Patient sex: M
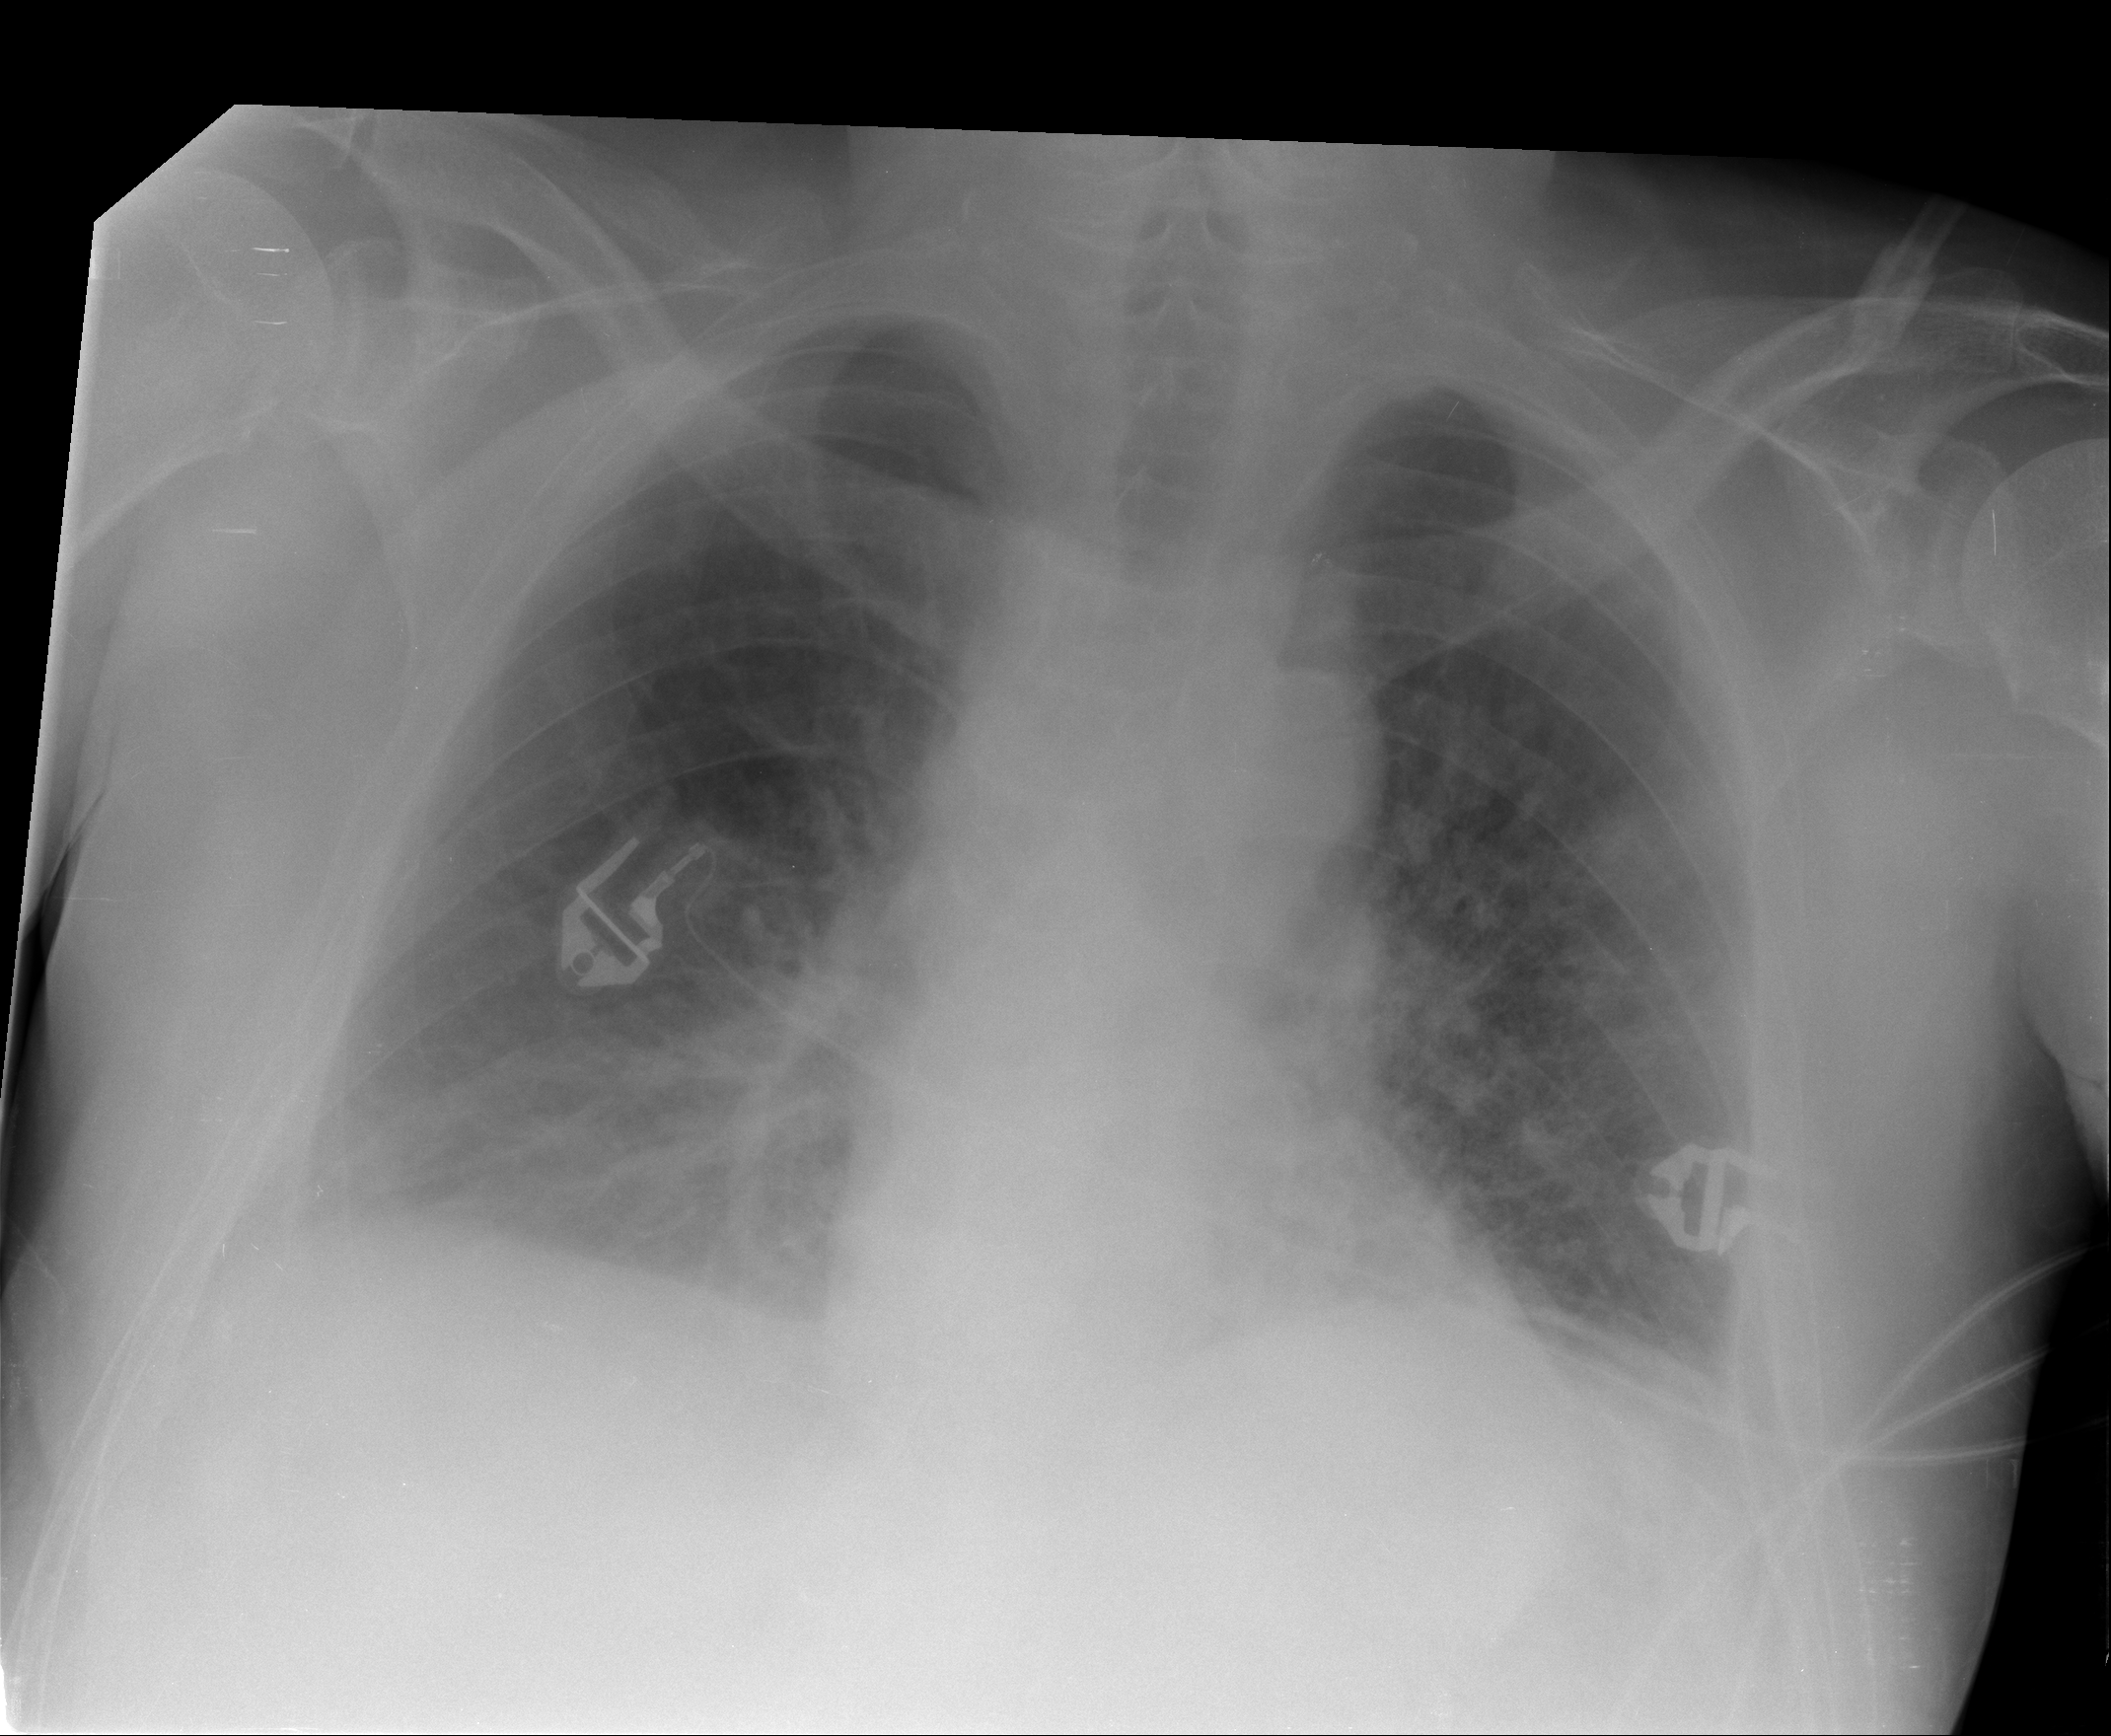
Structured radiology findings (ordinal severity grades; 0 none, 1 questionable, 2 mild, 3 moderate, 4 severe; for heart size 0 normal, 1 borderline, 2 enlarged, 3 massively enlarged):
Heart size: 0
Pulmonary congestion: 0
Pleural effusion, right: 2
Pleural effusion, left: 1
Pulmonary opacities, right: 2
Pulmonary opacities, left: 2
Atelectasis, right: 2
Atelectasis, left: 2